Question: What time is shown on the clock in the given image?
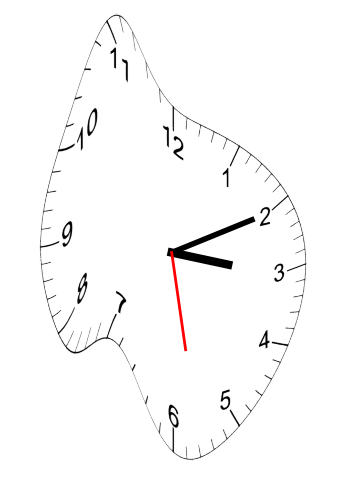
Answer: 03:10:28